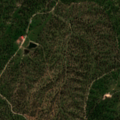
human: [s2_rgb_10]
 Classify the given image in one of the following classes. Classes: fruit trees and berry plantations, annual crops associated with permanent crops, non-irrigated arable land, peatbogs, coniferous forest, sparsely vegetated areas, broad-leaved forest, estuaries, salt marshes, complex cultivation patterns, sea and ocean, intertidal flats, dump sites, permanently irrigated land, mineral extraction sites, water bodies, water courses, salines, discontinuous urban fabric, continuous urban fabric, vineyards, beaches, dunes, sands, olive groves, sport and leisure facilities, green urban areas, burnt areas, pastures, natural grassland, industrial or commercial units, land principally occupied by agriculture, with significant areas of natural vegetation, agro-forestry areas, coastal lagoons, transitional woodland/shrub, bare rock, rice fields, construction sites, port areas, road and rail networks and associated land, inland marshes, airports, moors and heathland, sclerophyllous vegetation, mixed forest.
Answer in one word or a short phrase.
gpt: agro-forestry areas